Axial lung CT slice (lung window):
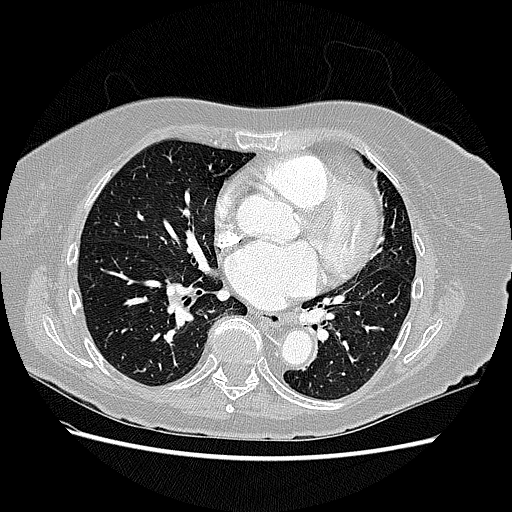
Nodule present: no